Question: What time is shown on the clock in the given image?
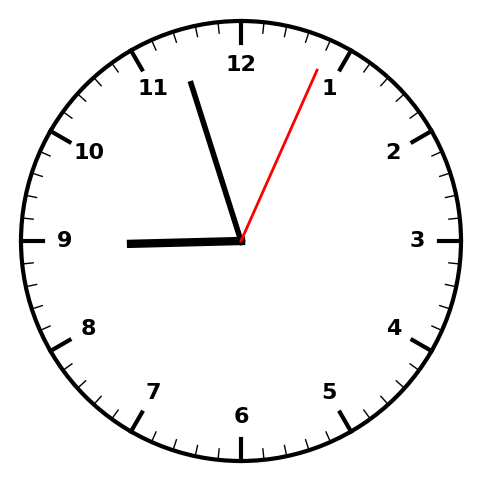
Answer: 08:57:04